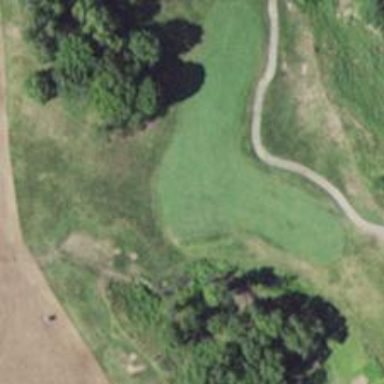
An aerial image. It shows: View of golf hole.